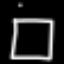
Label: square